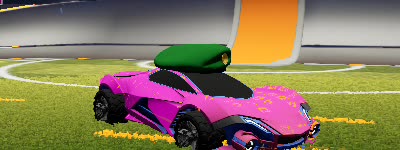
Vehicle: werewolf